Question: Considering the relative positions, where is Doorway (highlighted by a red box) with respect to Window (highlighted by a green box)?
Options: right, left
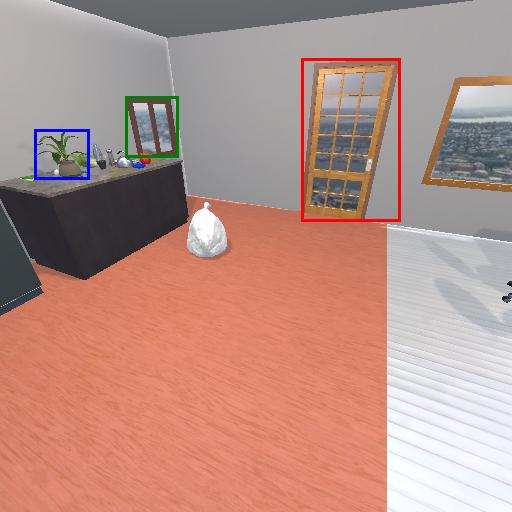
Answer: right